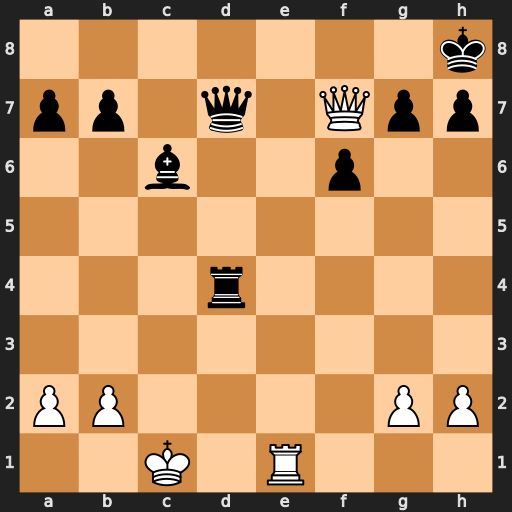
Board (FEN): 7k/pp1q1Qpp/2b2p2/8/3r4/8/PP4PP/2K1R3
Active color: w
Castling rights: -
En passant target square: -
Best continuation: Qf8#